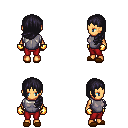
a pixel art fantasy rpg character, female body template, human, tanned skin, steel chest armor, red pants, raven left-swept hairstyle, gold gloves, brown slippers, four views (front, back, left, right), 2x2 character sprite sheet, small pixel art, hard edges, no anti-aliasing